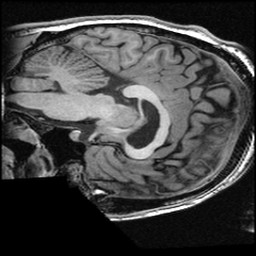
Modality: T1w
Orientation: sagittal
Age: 21
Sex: male